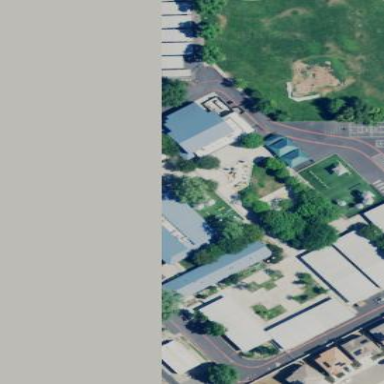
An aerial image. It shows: School.